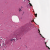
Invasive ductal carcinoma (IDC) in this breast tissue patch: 0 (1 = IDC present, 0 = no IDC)